Лорд Релей посетил город Дарджилинг в Индии в 1897 г. Глядя на гору Эверест на расстоянии 170 км, он вспомнил о вопросе про затухание света в воздухе и видимость далеких пиков, который Джеймс Максвелл задавал на 26 лет раньше. Два года спустя, в 1899, лорд Релей опубликовал знаменитую статью, в которой исследовал эту проблему. В задаче мы постараемся воссоздать современную версию рассуждений Релея. Представим нейтральную молекулу воздуха как неподвижный положительный заряд \(q\), окруженный сферически симметричным однородным заряженным облаком массы \(m\), радиуса \(r\) с зарядом \(- q\). Собственная (циклическая) частота колебаний молекулы \(\omega_0\). Под действием падающего света отрицательно заряженное облако колеблется, сохраняя сферическую форму, с циклической частотой \(\omega\): $$y=y_0 \cos(\omega t),$$ Поле падающей световой волны: $$\vec{E}(t)=E_0 \cos(\omega t) \hat{y}.$$ Здесь \(y\) обозначает расстояние между неподвижным положительным зарядом и центром отрицательно заряженного облака молекулы.
Запишите уравнения движения для \(y\). Величина вклада в ускорение за счет электрического поля равна \(E(t)\,q/m\).
Используя приведенную выше информацию и решая уравнение для \(y\), найдите амплитуду колебаний.
Найдите дипольный момент \(p(t)\) молекулы воздуха как функцию времени в случае \(\omega \ll \omega_0 \).
Получите выражение для \(\omega_0\) через \(q\), \(m\) и \(r\). Диполь с синусоидальной зависимостью дипольного момента от времени излучает электромагнитные волны. Мощность излучения зависит от амплитуды дипольного момента \(p_0 = q y_0\), электрической постоянной \(\epsilon_0\), скорости света \(c\), и частоты колебаний \(\omega\).
Используя анализ размерностей, выразите излучаемую мощность \(s\) через приведенные выше величины.
Коэффициент пропорциональности равен \(1/12 \pi\). Выразите ответ для излучаемой мощности \(s\) через \(E_0\), \(\omega_0\), \(\omega\) и другие величины. Примите \(\omega \ll \omega_0 \). Интенсивность электромагнитной волны равна $\frac{1}{2} c \epsilon_0 E_0^2$. Эта интенсивность уменьшается вдоль светового луча, поскольку мощность $S = n_0 s $ рассеивается в единице объема. Здесь \(n_0\) — количество молекул в единице объема.
Запишите дифференциальное уравнение для затухания интенсивности \(I(x)\).
Получите выражение для интенсивности \(I(x)\) как функции \(x\) через характерное расстояние \(L\), на котором происходит затухание интенсивности. Начальная интенсивность равна \(I_0\).
Пусть $m$ равна массе электрона (обычно заряженное облако состоит из одного электрона) и возьмите $$n_0 = 2.54 \times 10^{25}~\mathrm{м}^{-3}, \\ $$n_0 = 2.54 \times 10^{25}~\mathrm{м}^{-3}, \\ $$n_0 = 2.54 \times 10^{25}~\mathrm{м}^{-3}, \\ \omega_0 = 1.25 \times 10^{16} ~\mathrm{рад} \cdot \mathrm{с}^{-1}, \\ $$n_0 = 2.54 \times 10^{25}~\mathrm{м}^{-3}, \\ \omega_0 = 1.25 \times 10^{16} ~\mathrm{рад} \cdot \mathrm{с}^{-1}, \\ \omega = 3.25 \times 10^{15} ~\mathrm{рад} \cdot \mathrm{с}^{-1}.$$ Получите численное значение $L$ в километрах.
На рисунке точка \(P\) обозначает Дарджилинг, горная станция (поселение в горах) в восточных Гималаях на высоте \(h\) = 2042 м над уровнем моря. Линия \(BS\) обозначает гору Эверест, которая находится на расстоянии \(d\) = 170 км от Дарджилинга, а высота равна \(H\) = 8848 м. Другая гора Канченджанга (не показана на рисунке) находится на расстоянии 75 км от Дарджилинга, ее высота 8586 м. Получите выражение и численные значения для вертикальных высот \(H'\) этих гор, как они выглядят для наблюдателя из Дарджилинга, через упомянутые выше величины. Считайте, что наблюдатель не может видеть ниже локального горизонта. Изобразите соответствующий рисунок. Радиус Земли \(R\) равен 6378 км.
Примите за исходное (reference) значение видимой яркости вершины горы Канченджанга, как она выглядит из Дарджилинга. Чему будет равно отношение яркости вершины горы Эверест, как она выглядит из Дарджилинга, к интенсивности Канченджанга? Изменением концентрации воздуха с высотой можно пренебречь. Если интенсивность составляет 5\% или больше начального значения, гора считается видимой. Можно ли увидеть Эверест из Дарджилинга.
Выше мы нашли характерную длину затухания \(L\), связанную с рассеянием на молекулах воздуха. Сейчас мы рассматриваем длину затухания \(L_{p}\) связанную с рассеянием частицами \emph{аэрозоля} (загрязнение). \(L_{p}\) зависит от концентрации \(n\) частиц и от площади сечения \(\pi r^2\) частицы аэрозоля радиуса \(r\). Получите эту зависимость, используя физические соображения и метод размерностей. Безразмерную константу примите равной 1/8. С учетом малости загрязнения в Дарджилинге, плотность аэрозоля равна \(\rho_p = 5~ \mathrm{мкг}/\mathrm{м}^3\), а средний радиус частиц равен 500 нанометров. Чему равна длина \(L_p\)? Пусть плотность одной частицы аэрозоля \(\rho = 3~\mathrm{г}/\mathrm{см}^3\). Примечание: \(1~\mathrm{мкг} = 10^{-9}~\mathrm{кг}\) и \(1~\mathrm{нм} = 10^{-9}~\mathrm{м}\).
Оцените относительную яркость Канченджанга и Эвереста с приведенным выше уровнем загрязнения. Какие из этих гор будут видны из Дарджилинга (если такие будут)? Считайте, что загрязнение постоянно вдоль пути, по которому распространяется свет.
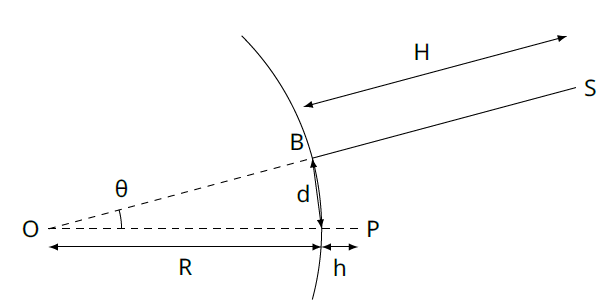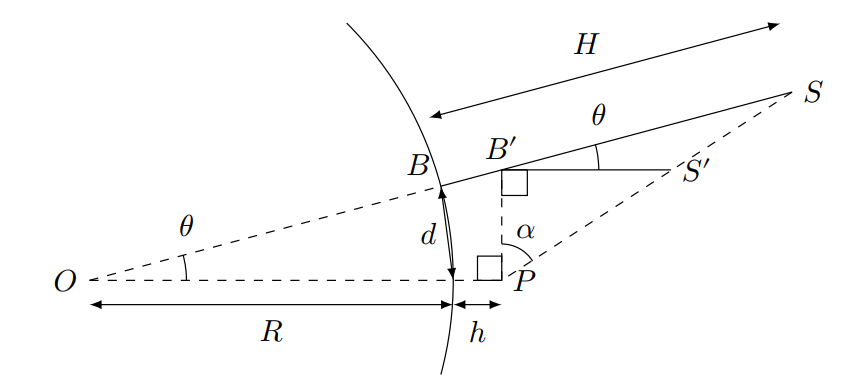
Запишите уравнения движения для \(y\). Величина вклада в ускорение за счет электрического поля равна \(E(t)\,q/m\).
Решение: Без электрического поля уравнение движения $$ \ddot{y} = -\omega_0^2 y, $$ после добавления электрического поля получим
Ответ: $$ \ddot{y} = -\omega_0^2 y - \frac{q E_0}{m} \cos \omega t $$

Используя приведенную выше информацию и решая уравнение для \(y\), найдите амплитуду колебаний.
Решение: Подставив в уравнение $y = y_0 \cos \omega t$, получим $$ - \omega^2 y_0 = - \omega_0^2 y_0 - \frac{qE_0}{m}, $$ откуда
Ответ: $$ y_0 = \frac{q E_0/m}{\omega^2 -\omega_0^2} $$

Найдите дипольный момент \(p(t)\) молекулы воздуха как функцию времени в случае \(\omega \ll \omega_0 \).
Ответ: $$ p(t) = -q y(t) \approx \frac{q^2 E_0}{m \omega_0^2}\cos \omega t $$

Получите выражение для \(\omega_0\) через \(q\), \(m\) и \(r\).
Решение: Моделируем атом как неподвижный положительный заряд $q$, окруженный сферическим отрицательно заряженным облаком с полным зарядом $-q$, радиус $r$, масса $m$. Пусть облако смещается на малое расстояние $y$. Электростатическая сила, действующая на облако со стороны заряда $$ \vec{F}_{el} = m\ddot{y} \hat {y} = - \frac{q^2}{4 \pi \varepsilon_0 r^3} y \hat{y} = -m \omega_0^2 y\hat{y}. $$ Тогда собственная частота колебаний
Ответ: $$ \omega_0 = \frac{q}{\sqrt{4 \pi \varepsilon_0 m r^3}} $$

Используя анализ размерностей, выразите излучаемую мощность \(s\) через приведенные выше величины.
Решение: Запишем размерности величин, входящих в формулу для мощности излучения \begin{align} & [s] = кг \cdot м^2 \cdot с^{-3}\\ &[p_0] = Кл \cdot м\\ &[\omega] = c^{-1} \\ & [\varepsilon_0 ] = Кл^2 \cdot кг^{-1} \cdot м^{-3} \cdot с^2\\ &[c]= м \cdot с^{-1} \end{align} Пусть формула для мощности имеет вид $s = p_0^\alpha \omega^\beta \varepsilon_0^\gamma c^\delta$. Приравнивая размерности, получим следующие уравнения: \begin{align} &\alpha + 2 \gamma = 0;\\ & \gamma = -1;\\ & -\beta + 2 \gamma -\delta = -3;\\ & \alpha - 3 \gamma + \delta = 2. \end{align} Из них находим $$ \alpha = 2;\; \beta = 4;\; \gamma = -1;\; \delta = -3. $$
Ответ: $$ s = k \frac{p_0^2 \omega^4}{\varepsilon_0 c^3} $$

Коэффициент пропорциональности равен \(1/12 \pi\). Выразите ответ для излучаемой мощности \(s\) через \(E_0\), \(\omega_0\), \(\omega\) и другие величины. Примите \(\omega \ll \omega_0 \).
Ответ: $$ s = \frac{1}{12 \pi} \frac{p_0^2 \omega^4}{\varepsilon_0 c^3} = \frac{1}{12\pi} \frac{q^4 E_0^2}{m^2 \varepsilon_0 c^3} \frac{\omega^4}{\omega_0^4} $$

Запишите дифференциальное уравнение для затухания интенсивности \(I(x)\).
Решение: Интенсивность — мощность, проходящая через единицу площади. Рассмотрим горизонтальный цилиндр в атмосфере, площадь поперечного сечения $A$, длина $\Delta x$. Пусть падающая интенсивность $I(x)$, а выходящая интенсивность $I(x + \Delta x)$. Интенсивность уменьшается за счет того, что свет рассеивается молекулами воздуха. Если концентрация молекул $n_0$, полная мощность излучения на единицу объема равна $n_0 s$. Поэтому $$ I(x) A - I(x+ \Delta x) A = n_0 s(A \Delta x). $$ Отсюда находим
Ответ: $$ - \frac{dI}{dx} = n_0 s. $$

Получите выражение для интенсивности \(I(x)\) как функции \(x\) через характерное расстояние \(L\), на котором происходит затухание интенсивности. Начальная интенсивность равна \(I_0\).
Решение: Поскольку мощность излучения $s$ пропорциональна $E_0^2$ а интенсивность света $I$ также пропорциональна $E_0^2$, получаем $$ - \frac{dI}{dx} = \frac{I}{L}, $$ где $L$ — некоторая постоянная с размерностью длины, которую можно найти из выражений для $I$ и $s$: $$ L = \frac{6 \pi \varepsilon_0^2 m^2 c^4}{n_0 q^4} \left( \frac{\omega_0}{\omega}\right)^4. $$ Решение уравнения на интенсивность $$ I = I_0 e^{- x/L} $$
Ответ: $$ L = \frac{6 \pi \varepsilon_0^2 m^2 c^4}{n_0 q^4} \left( \frac{\omega_0}{\omega}\right)^4,\quad I = I_0 e^{- x/L}. $$

Пусть $m$ равна массе электрона (обычно заряженное облако состоит из одного электрона) и возьмите  $$n_0 = 2.54 \times 10^{25}~\mathrm{м}^{-3}, \\  \omega_0 = 1.25 \times 10^{16} ~\mathrm{рад} \cdot \mathrm{с}^{-1}, \\  \omega = 3.25 \times 10^{15} ~\mathrm{рад} \cdot \mathrm{с}^{-1}.$$  Получите численное значение $L$ в километрах.
Решение: Подставим числа в общую формулу и получим
Ответ: $$ L \approx 130~ км. $$

На рисунке точка \(P\) обозначает Дарджилинг, горная станция (поселение в горах) в восточных Гималаях на высоте \(h\) = 2042 м над уровнем моря. Линия \(BS\) обозначает гору Эверест, которая находится на расстоянии \(d\) = 170 км от Дарджилинга, а высота равна \(H\) = 8848 м. Другая гора Канченджанга (не показана на рисунке) находится на расстоянии 75 км от Дарджилинга, ее высота 8586 м. Получите выражение и численные значения для вертикальных высот \(H'\) этих гор, как они выглядят для наблюдателя из Дарджилинга, через упомянутые выше величины. Считайте, что наблюдатель не может видеть ниже локального горизонта. Изобразите соответствующий рисунок. Радиус Земли \(R\) равен 6378 км.
Решение: В $\Delta OP B^\prime$ $$ OB^\prime = \frac{OP}{\cos \theta} = \frac{R + h}{\cos \theta}. $$ Поскольку $\angle OSP = \angle B^\prime S S^\prime$ и $\angle SOP = \angle S B^\prime S^\prime$, треугольники $\Delta OSP$ и $\Delta B^\prime S S^\prime$ подобны, откуда $$ \frac{B^\prime S^\prime}{OP} = \frac{B^\prime S}{O S} = \frac{OS - OB^\prime}{OS} = 1 - \frac{OB^\prime }{OS}. $$ Заметим, что $B^\prime S^\prime = H^\prime$, $OP = R + h$, $OS = R + H$. Используя выражение для $OB^\prime$, получим $$ \frac{H^\prime}{R + h} = 1 - \frac{R + h}{(R + H) \cos \theta} $$ $$ H^\prime = R + h - \frac{(R + h)^2}{R + H} \frac{1}{\cos \theta}. $$ С учетом малости угла $\theta = d/R$ можно использовать $\cos \theta \approx 1 - \theta^2/2$, поэтому
Ответ: $$ H^\prime \approx R + h - \frac{(R+h)^2}{R+H} \left( 1 + \frac{d^2}{2 R^2}\right) \approx H -h - \frac{d^2}{2 R}. $$ $$ H^\prime = 6096 \text{м (Канченджанга)};\quad H^\prime = 4534 \text{м (Эверест)}. $$

Примите за исходное (reference) значение видимой яркости вершины горы Канченджанга, как она выглядит из Дарджилинга. Чему будет равно отношение яркости вершины горы Эверест, как она выглядит из Дарджилинга, к интенсивности Канченджанга? Изменением концентрации воздуха с высотой можно пренебречь. Если интенсивность составляет 5\% или больше начального значения, гора считается видимой. Можно ли увидеть Эверест из Дарджилинга.
Решение: В уравнении $I = I_0 e^{-x/L}$ $I_0$ означает интенсивность источника, которую наблюдатель бы видел в данной точке, если бы не было затухания. Если мощность источника равна $P_0$, тогда $I_0 = P_0/(4 \pi d^2)$ для источника на расстоянии $d$. $$ I = \frac{P_0}{4 \pi d^2} e^{-d /L} $$ Относительная яркость Эвереста (для наблюдателя в Дарджилинге):
Ответ: $$ \frac{I_{E}}{I_{K}} = \frac{d_K^2}{d_E^2} \exp\left[ \frac{d_K - d_E}{L}\right] \approx 0.093 (\text{Эверест видно}) $$

Выше мы нашли характерную длину затухания \(L\), связанную с рассеянием на молекулах воздуха. Сейчас мы рассматриваем длину затухания \(L_{p}\) связанную с рассеянием частицами \emph{аэрозоля} (загрязнение). \(L_{p}\) зависит от концентрации \(n\) частиц и от площади сечения \(\pi r^2\) частицы аэрозоля радиуса \(r\). Получите эту зависимость, используя физические соображения и метод размерностей. Безразмерную константу примите равной 1/8. С учетом малости загрязнения в Дарджилинге, плотность аэрозоля равна \(\rho_p = 5~ \mathrm{мкг}/\mathrm{м}^3\), а средний радиус частиц равен 500 нанометров. Чему равна длина \(L_p\)? Пусть плотность одной частицы аэрозоля \(\rho = 3~\mathrm{г}/\mathrm{см}^3\).   Примечание: \(1~\mathrm{мкг} = 10^{-9}~\mathrm{кг}\) и \(1~\mathrm{нм} = 10^{-9}~\mathrm{м}\).
Решение: Из размерности и информации в условии находим $$ L_p = \frac{1}{8 n \pi r^2}. $$ Концентрацию можно связать с плотностью аэрозоля и массой одной частицы аэрозоля. Массу в свою очередь можно выразить через плотность и радиус $$ n = \frac{\rho_p}{m}, \quad m = \frac{4 \pi}{3} r^3 \rho. $$ Отсюда находим
Ответ: $$ L_p = \frac{r \rho}{6 \rho_p} = 50~ км. $$

Оцените относительную яркость Канченджанга и Эвереста с приведенным выше уровнем загрязнения. Какие из этих гор будут видны из Дарджилинга (если такие будут)? Считайте, что загрязнение постоянно вдоль пути, по которому распространяется свет.
Решение: Новое выражение для интенсивности (с учетом двух вкладов в затухание) $$ I = \frac{P_0}{4 \pi d^2} \exp \left[ -\frac{d}{L} - \frac{d}{L_p}\right]. $$ Для горы Канченджанга $$ \frac{I_K}{I_{ref}} = \exp \left[ - \frac{d_K}{L_p} \right] = 0.22 $$ Это больше 5%, поэтому гора будет видима. Для Эвереста $$ \frac{I_E}{I_{ref}} = 0.093 \exp \left[ - \frac{d_E}{L_p} \right] = 0.003, $$ поэтому Эверест не видно.
Ответ: Канченджанга $I_K/I_{ref} = 0.22$ — видно. Эверест: $I_E/I_{ref} = 0.003$ — не видно.
Темы:
T, Оптика, Волновая оптика, Азиатские, 2022, Поглощение